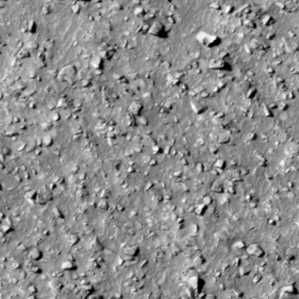
Label: non_frost